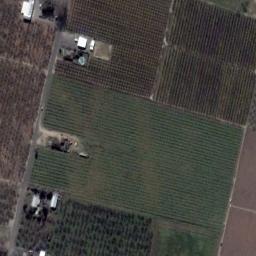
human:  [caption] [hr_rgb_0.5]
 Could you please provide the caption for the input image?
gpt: There are some green and bare rectangular farmland .

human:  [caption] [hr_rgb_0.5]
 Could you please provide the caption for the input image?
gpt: There are many crops in rectangular farmlands .

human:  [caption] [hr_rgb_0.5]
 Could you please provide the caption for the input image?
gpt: Several rectangular farmlands are arranged in neat rows and some houses are surrounded by these farmlands .

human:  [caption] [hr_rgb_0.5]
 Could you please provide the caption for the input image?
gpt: Several neatly arranged green and brown mixed sized rectangular farm fields .

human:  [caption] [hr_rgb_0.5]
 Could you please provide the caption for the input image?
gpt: There are some brown rectangular farmlands around a green one .